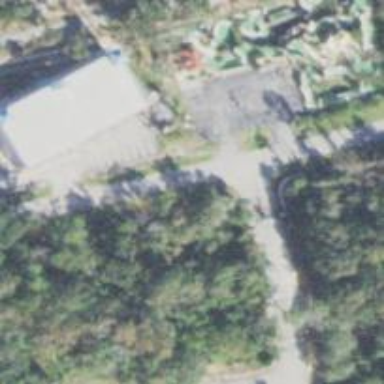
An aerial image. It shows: Miniature golf leisure land.